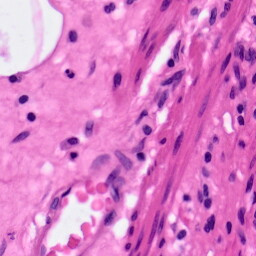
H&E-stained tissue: Pancreatic